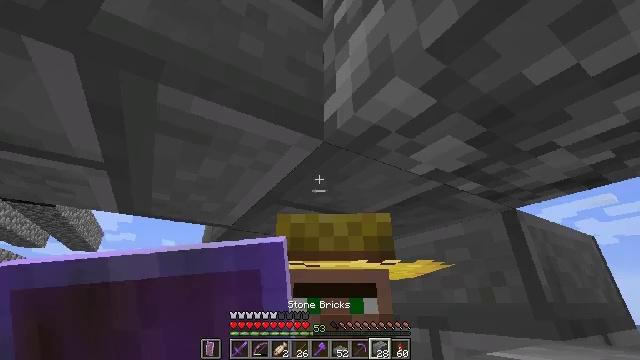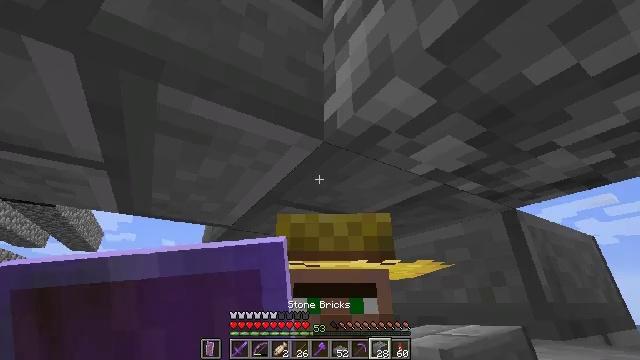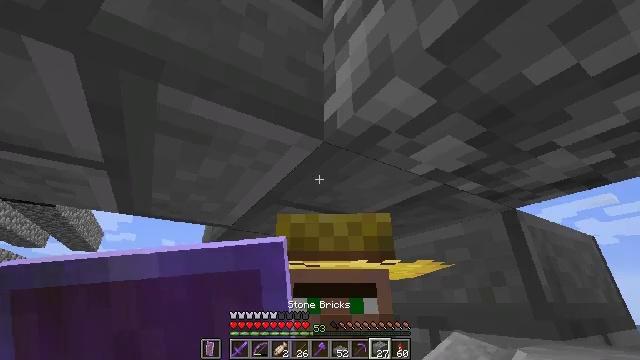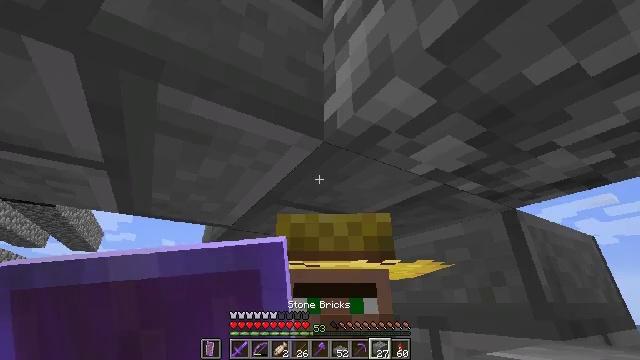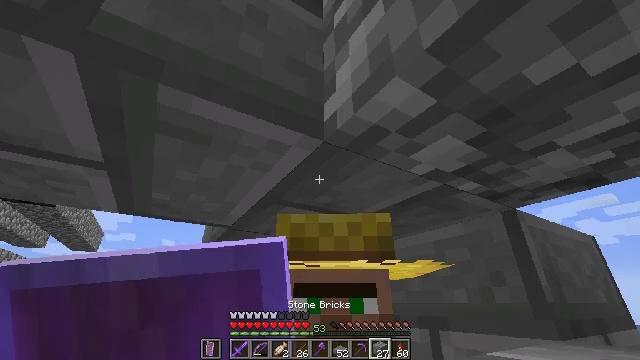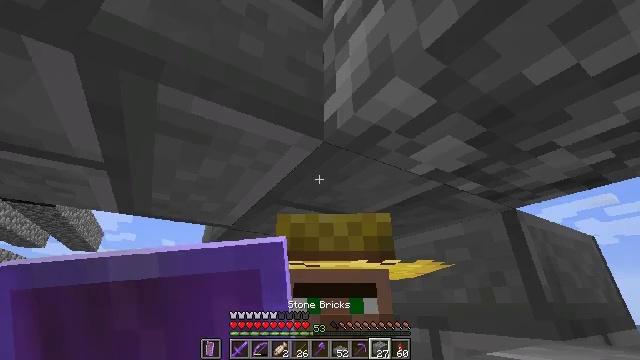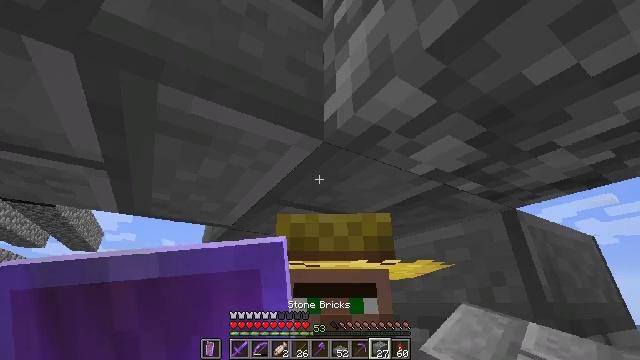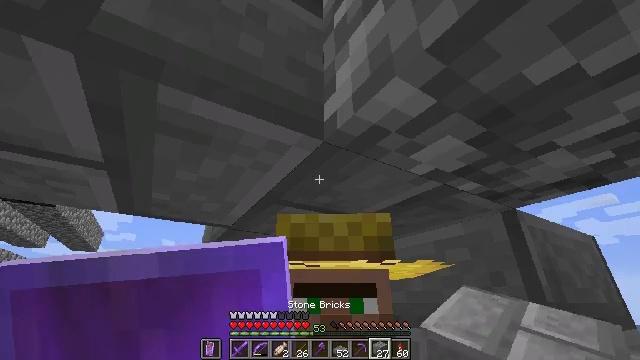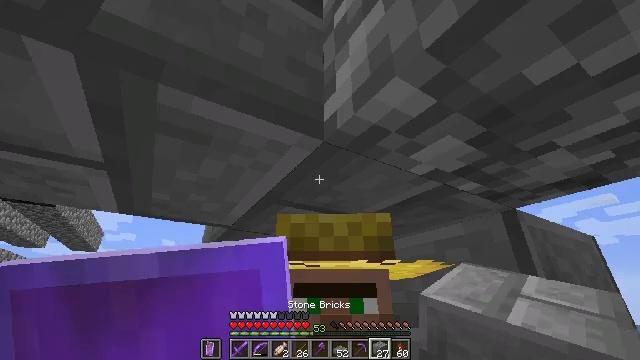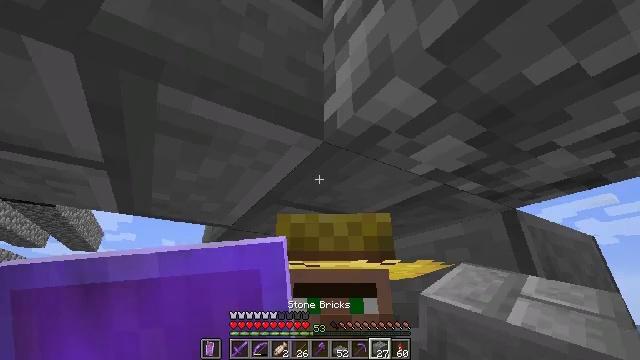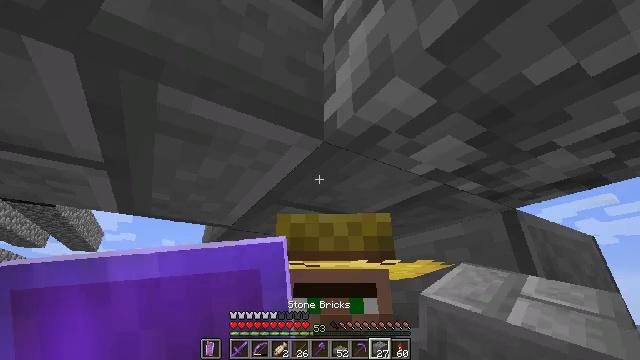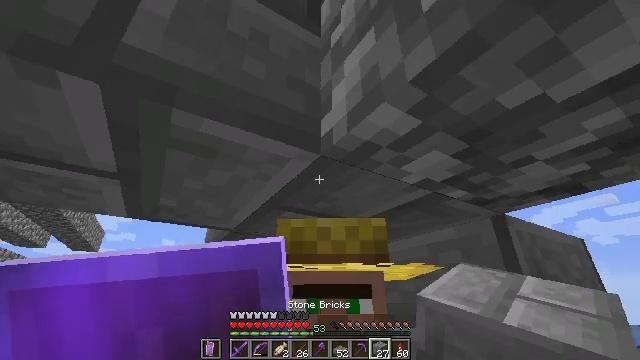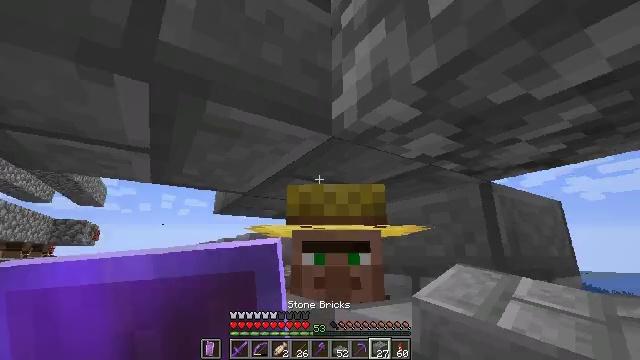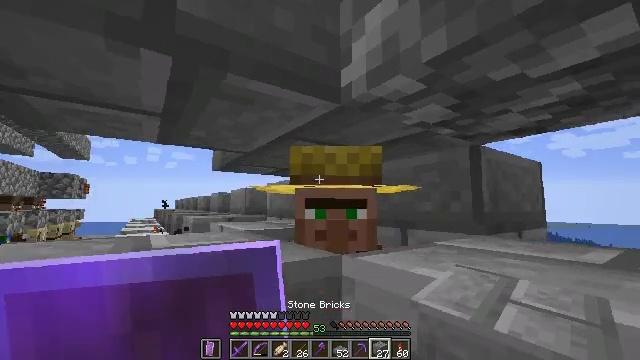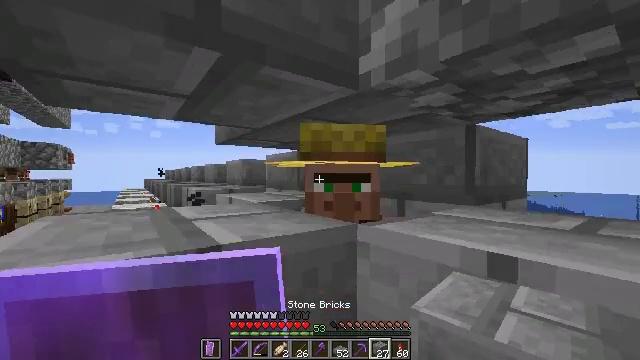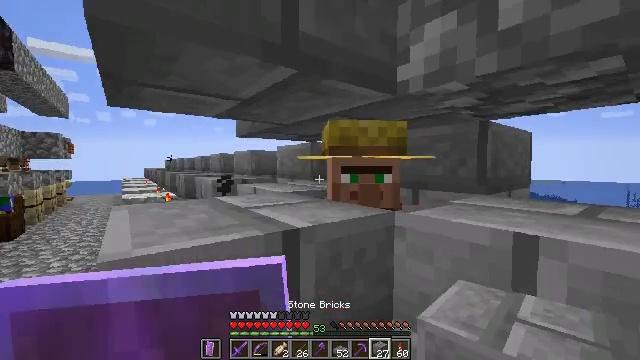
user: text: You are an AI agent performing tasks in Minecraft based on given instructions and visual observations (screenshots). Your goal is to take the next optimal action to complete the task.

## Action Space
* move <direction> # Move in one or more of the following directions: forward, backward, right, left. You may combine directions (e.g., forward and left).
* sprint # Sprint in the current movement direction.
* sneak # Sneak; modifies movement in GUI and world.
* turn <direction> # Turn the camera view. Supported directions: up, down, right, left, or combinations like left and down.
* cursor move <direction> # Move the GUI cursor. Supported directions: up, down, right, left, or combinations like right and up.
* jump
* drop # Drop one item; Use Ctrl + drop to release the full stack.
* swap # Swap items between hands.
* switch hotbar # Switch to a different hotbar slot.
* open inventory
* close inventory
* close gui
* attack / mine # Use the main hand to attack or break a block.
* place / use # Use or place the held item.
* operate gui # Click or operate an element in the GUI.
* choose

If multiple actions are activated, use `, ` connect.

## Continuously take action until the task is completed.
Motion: motion action
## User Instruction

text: Remove the existing composter.
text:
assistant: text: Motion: no_op
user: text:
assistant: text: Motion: no_op
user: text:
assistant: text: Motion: no_op
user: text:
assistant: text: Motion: no_op
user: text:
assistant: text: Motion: no_op
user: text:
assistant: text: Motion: no_op
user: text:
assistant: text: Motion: no_op
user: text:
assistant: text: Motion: no_op
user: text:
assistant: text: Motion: no_op
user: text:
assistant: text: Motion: no_op
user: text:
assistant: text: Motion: move back
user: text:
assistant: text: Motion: move back and move left, turn down
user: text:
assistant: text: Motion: move back and move left, turn right and down
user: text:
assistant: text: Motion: move back and move left, turn right and down
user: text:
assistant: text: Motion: move back and move left, turn down
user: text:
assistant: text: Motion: move back and move left, turn right and down
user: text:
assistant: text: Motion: move back and move left, turn right and down
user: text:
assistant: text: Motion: move back and move left, turn down
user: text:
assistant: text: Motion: move left, turn right and down
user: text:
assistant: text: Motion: move left
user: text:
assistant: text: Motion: move left, turn right and down
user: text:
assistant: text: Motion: move left, turn right and down
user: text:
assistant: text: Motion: move left, turn right and down
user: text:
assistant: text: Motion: move left, turn right
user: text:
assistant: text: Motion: no_op
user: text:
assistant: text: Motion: no_op
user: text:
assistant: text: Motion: no_op
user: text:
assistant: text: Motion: no_op
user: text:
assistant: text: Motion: turn right, open inventory
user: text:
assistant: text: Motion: turn right, open inventory